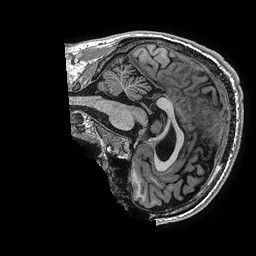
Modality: T1w
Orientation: sagittal
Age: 32
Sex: male
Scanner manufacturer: ge
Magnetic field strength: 3 T
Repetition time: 0.006952 s
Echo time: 0.00292 s